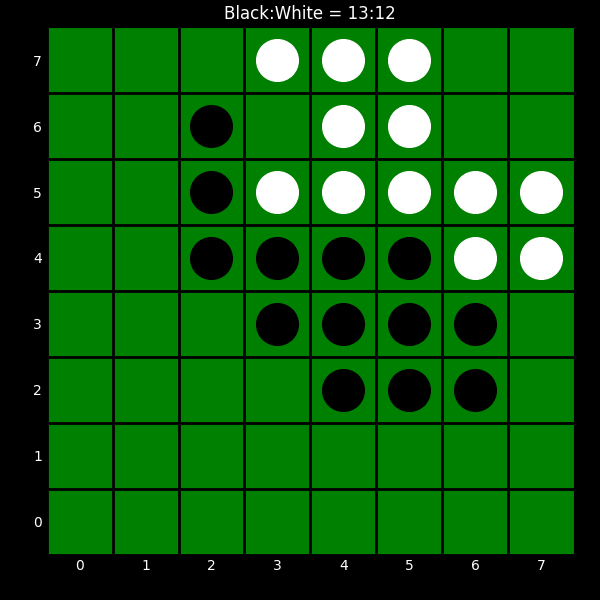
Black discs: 13
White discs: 12